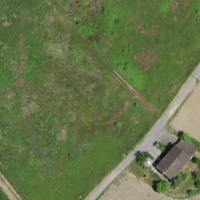
EUNIS habitat code: 55
Species observed at this site:
Cichorium intybus
Echium vulgare